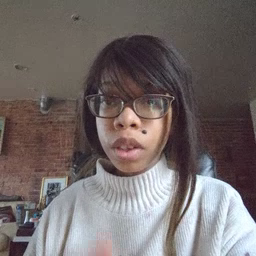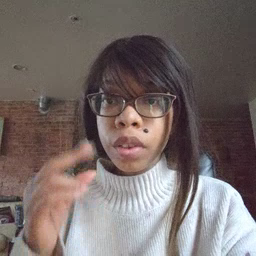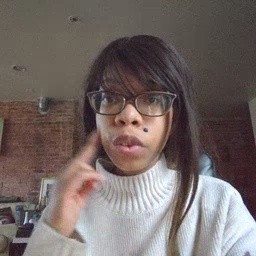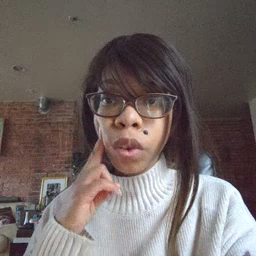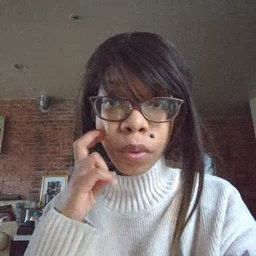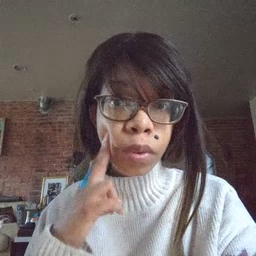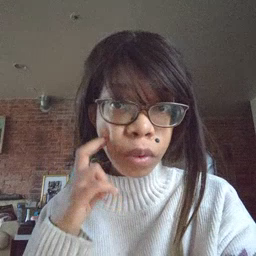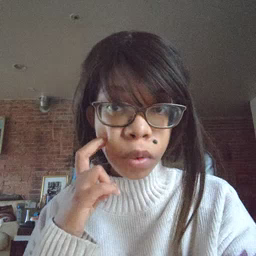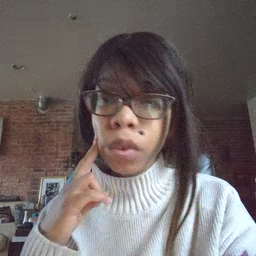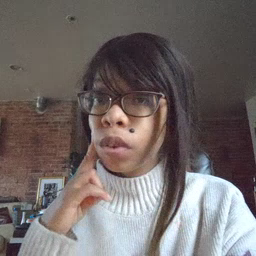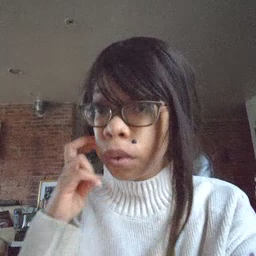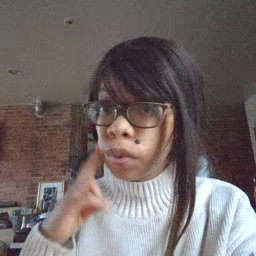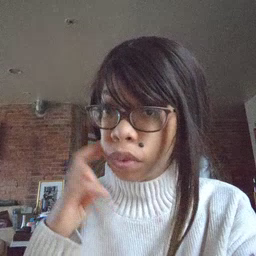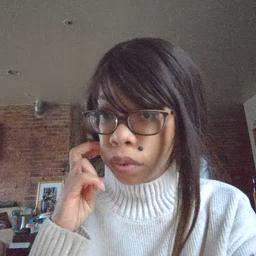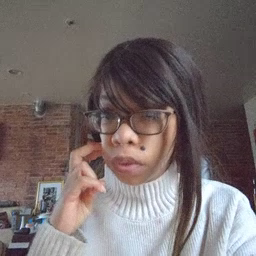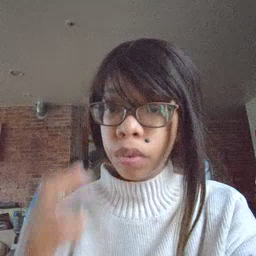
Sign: gum